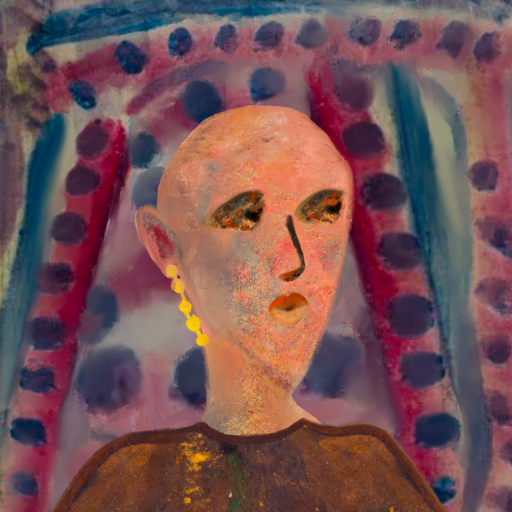
Background: HillGirl, Head And Neck Side: Irani, Face Side: Gypsy_Queen, Bust: Comrade, Hair Side: Blank, Head Accessory: Blank, Second Necklace: Blank, Necklace: Blank, Baby: Blank